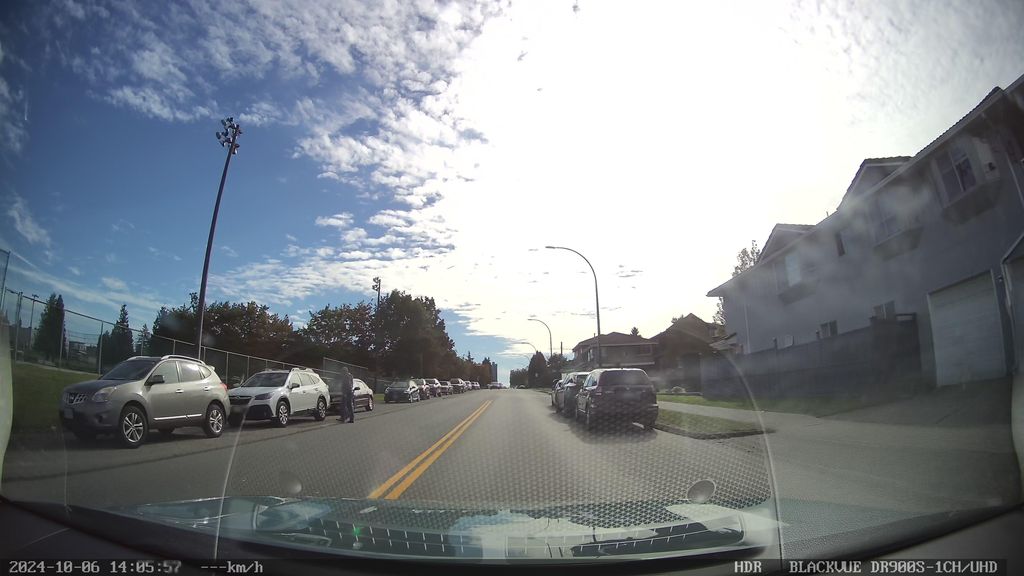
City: vancouver